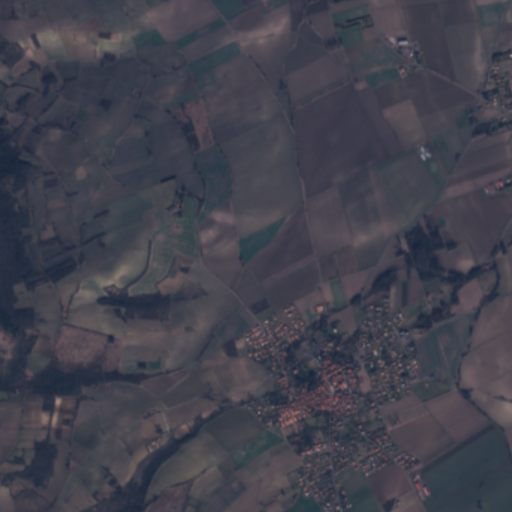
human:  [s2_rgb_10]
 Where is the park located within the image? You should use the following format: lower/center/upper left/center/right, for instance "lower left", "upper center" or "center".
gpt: The park is located in the lower right of the image.
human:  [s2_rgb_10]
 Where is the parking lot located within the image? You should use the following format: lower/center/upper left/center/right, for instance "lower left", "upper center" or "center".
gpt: The parking lot is located in the lower right of the image.
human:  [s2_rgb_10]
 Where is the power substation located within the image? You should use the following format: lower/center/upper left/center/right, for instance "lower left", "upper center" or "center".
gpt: The power substation is located in the center of the image.
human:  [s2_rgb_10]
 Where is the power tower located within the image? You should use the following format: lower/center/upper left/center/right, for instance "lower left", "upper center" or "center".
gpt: The power tower is located in the upper right of the image.
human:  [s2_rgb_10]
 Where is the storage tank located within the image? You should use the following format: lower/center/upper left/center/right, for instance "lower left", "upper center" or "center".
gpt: The storage tank is located in the lower left of the image.
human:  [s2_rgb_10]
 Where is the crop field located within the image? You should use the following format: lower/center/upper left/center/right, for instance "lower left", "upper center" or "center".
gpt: There is no crop field in the image.